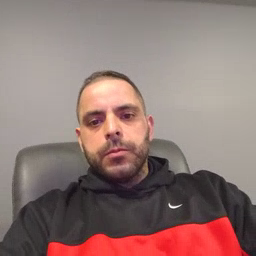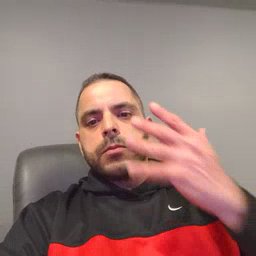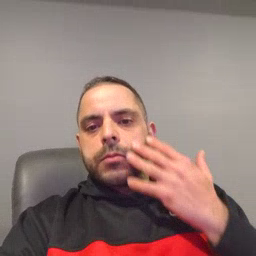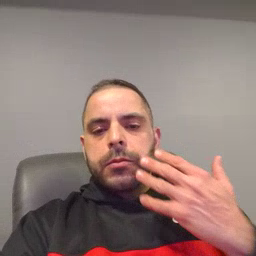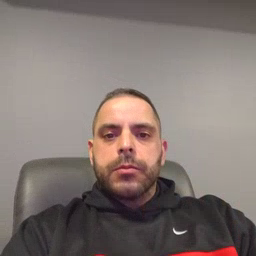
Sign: sad